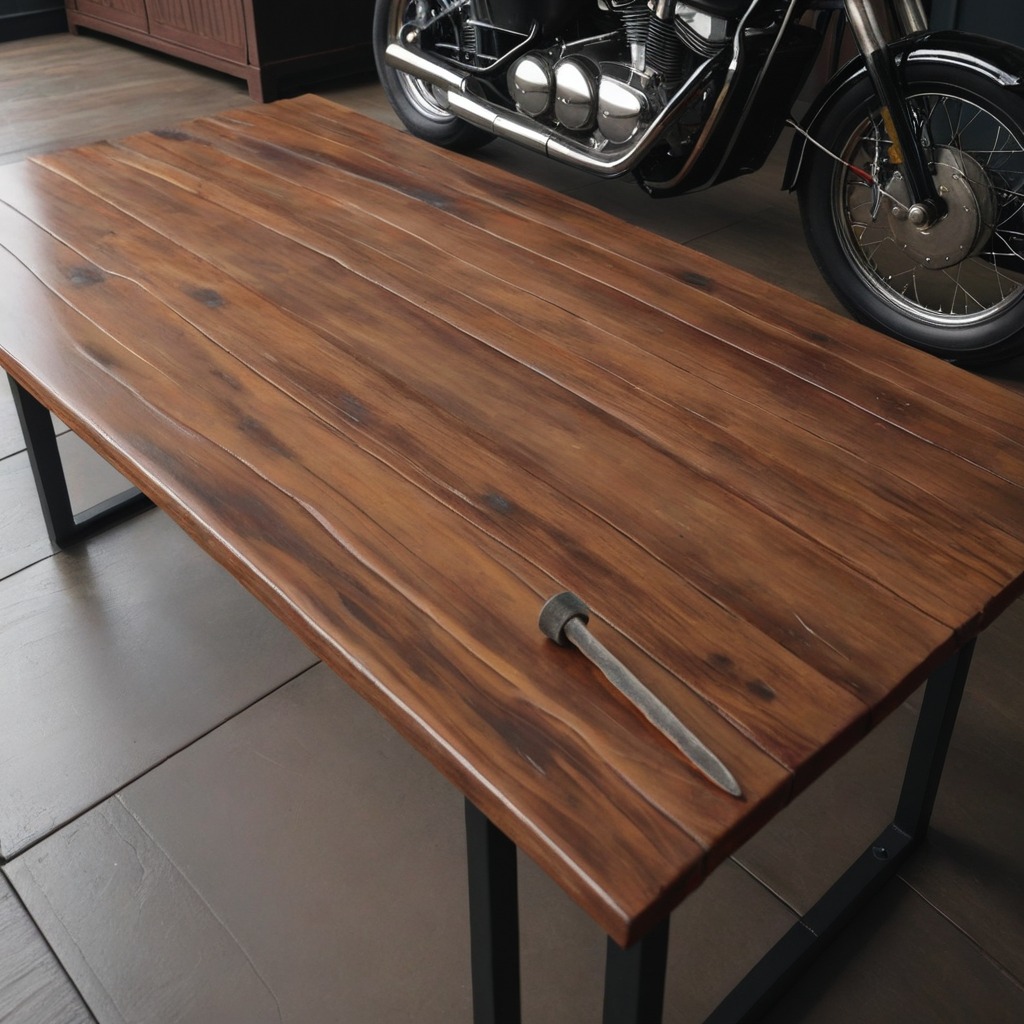
An iron nail is lying on the wooden table.